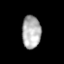
Tissue: lung
Cell type: Epithelial cells
Senescence score: 0.2173
Nuclear area (px): 607
Mean DAPI intensity: 175.723